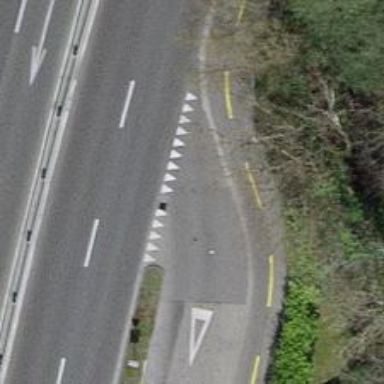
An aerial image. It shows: Road with "give way" sign.